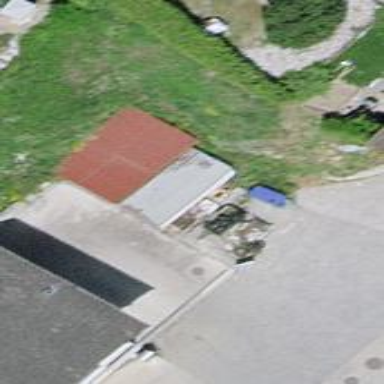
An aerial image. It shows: Car wash facility.